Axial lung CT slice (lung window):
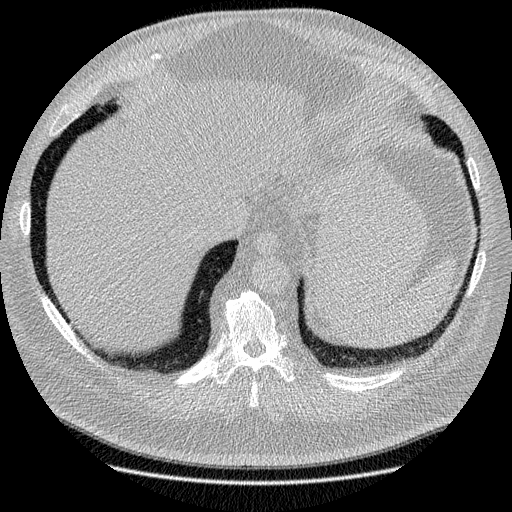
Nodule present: no